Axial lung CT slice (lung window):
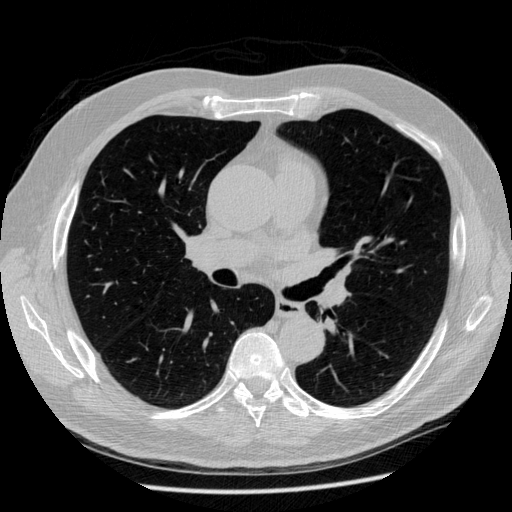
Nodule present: no